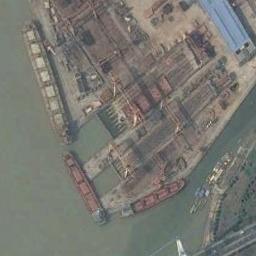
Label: ship